Question: >
<URL>

How do I get the process ID of all the processes of the iexplorer.exe? 'getcurrentprocessid()' is getting the parent process id when I inject my DLL in the iexplorer.exe process.
How can I do this?
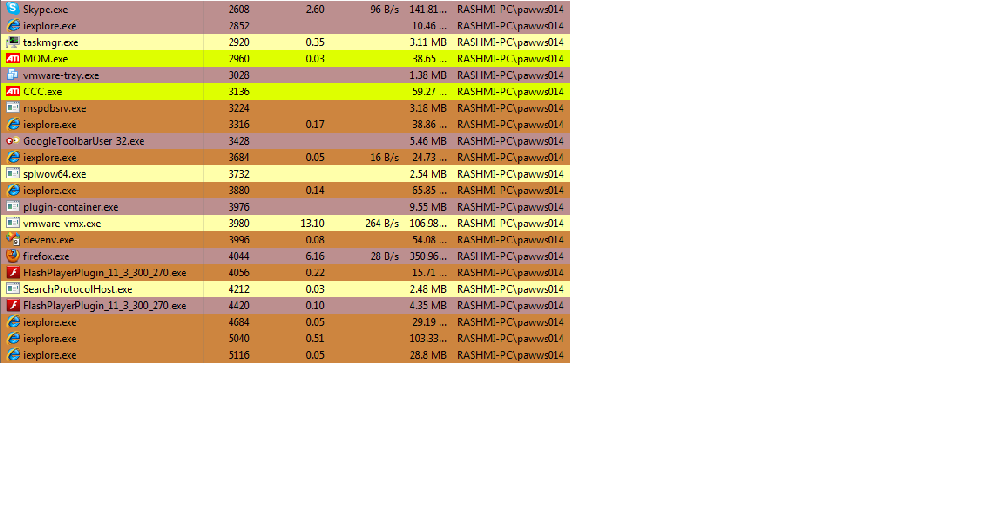
Answer: The best way is to just enumerate all processes on the system, and pick the ones that are IE. There are a few simple ways to get information about all processes running on the system:
1. EnumProcesses, from PSAPI. This is probably the simplest but doesn't give much info; you need to use other APIs to gather the info you need (OpenProcess / GetModuleFileNameEx).
2. CreateToolhelp32Snapshot (then Process32First and Process32Next), from TlHelp32.h. Quite simple to use, and automatically gives you the EXE name so you can easily tell if it's iexplorer.exe.
3. WMI, as @nogard already mentioned.